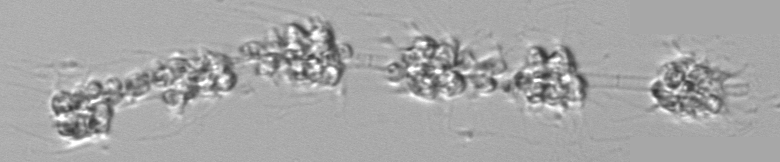
Label: Leptocylindrus_mediterraneus